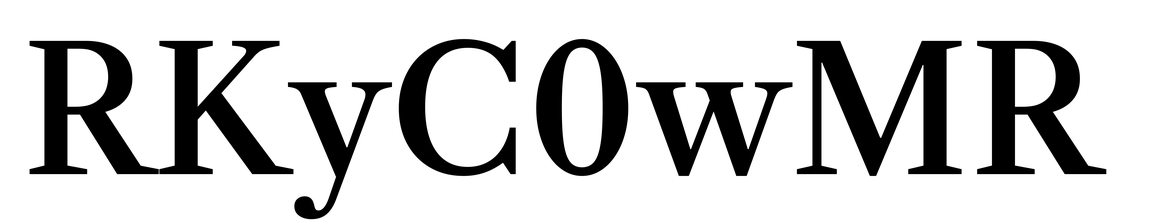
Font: LibreCaslonText_Medium